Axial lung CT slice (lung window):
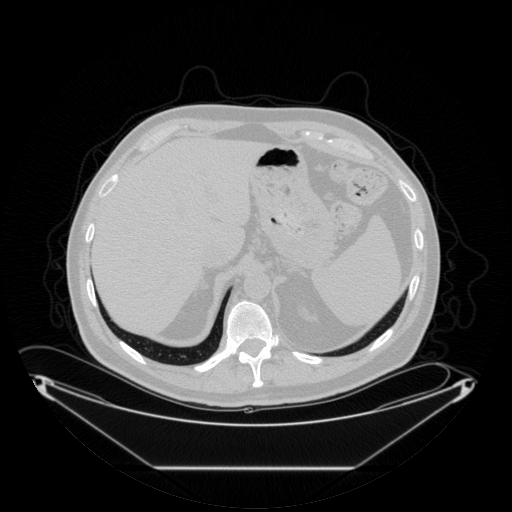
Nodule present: no